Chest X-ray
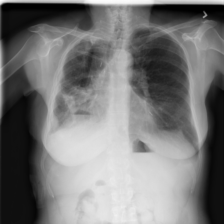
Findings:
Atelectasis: negative
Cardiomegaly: negative
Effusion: negative
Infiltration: negative
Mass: negative
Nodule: negative
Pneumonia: negative
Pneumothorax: negative
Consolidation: negative
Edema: negative
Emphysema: negative
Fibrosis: negative
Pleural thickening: negative
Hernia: negative